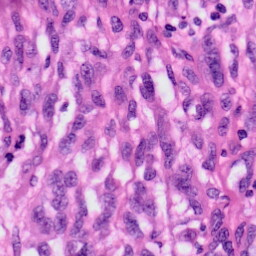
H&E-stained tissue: Skin